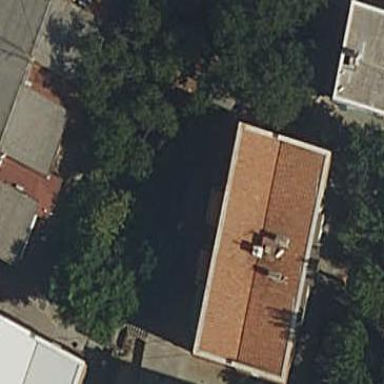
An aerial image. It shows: Apartment building with hipped roof.